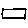
Label: square